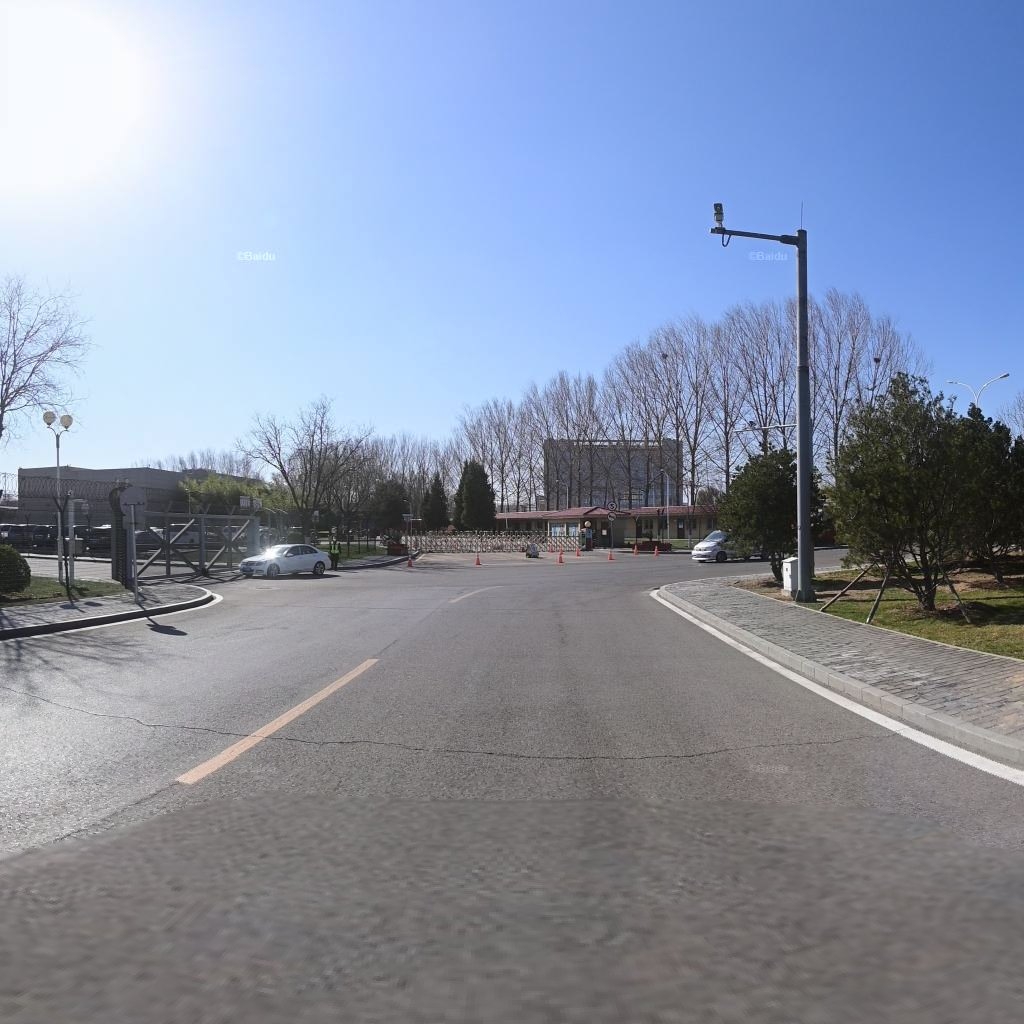
Region: Chaoyang
Road damage annotations: transverse crack